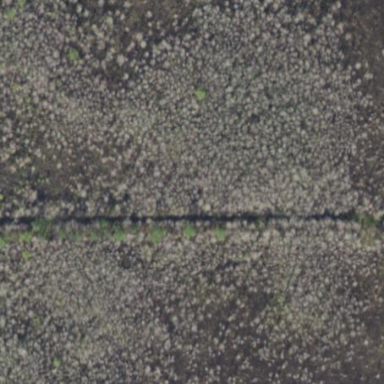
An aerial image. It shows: Swamp in wetland area.